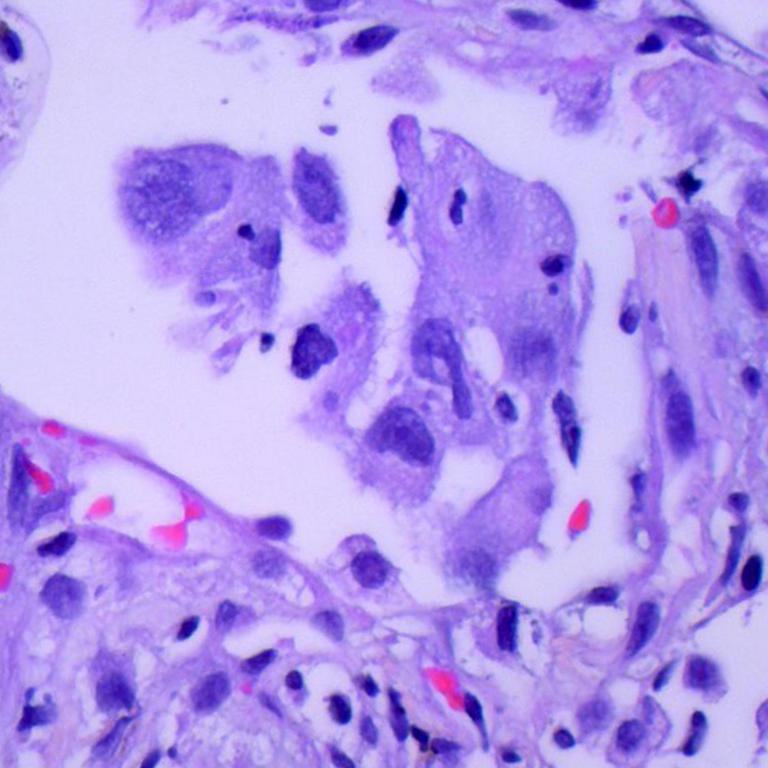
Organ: lung
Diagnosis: adenocarcinomas